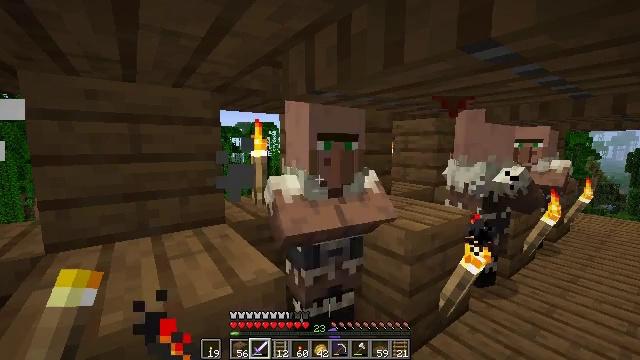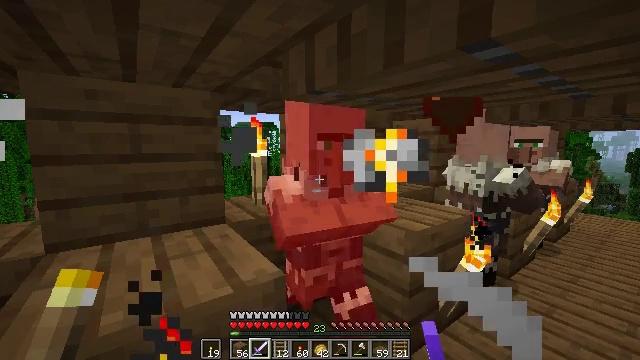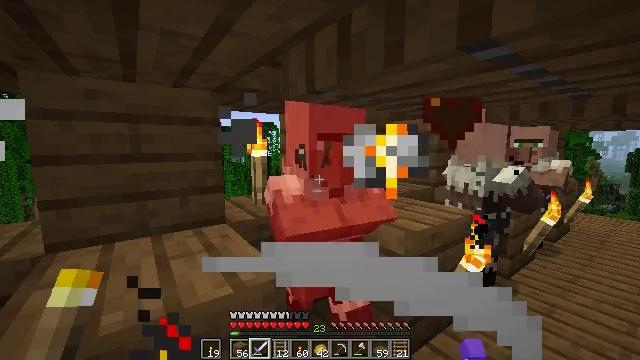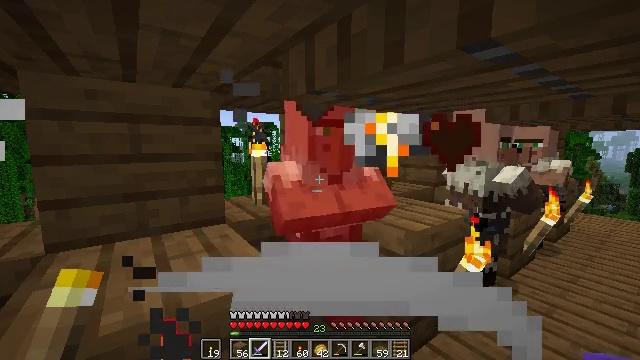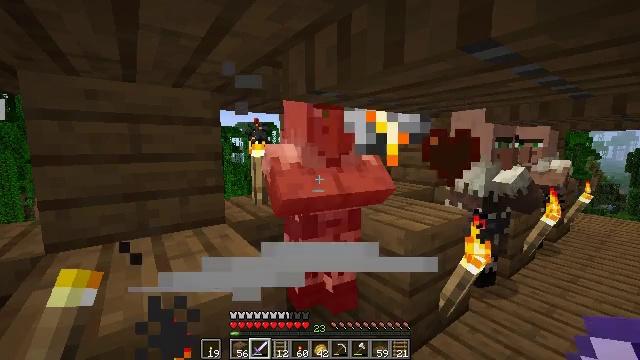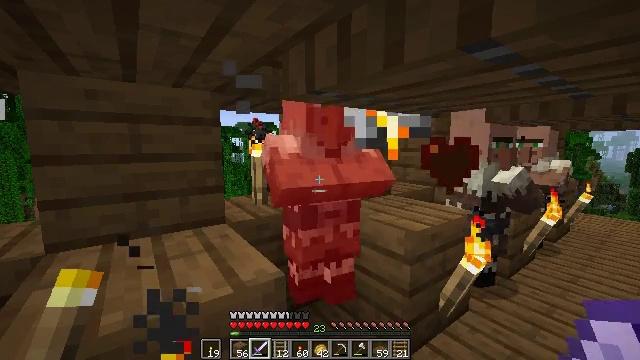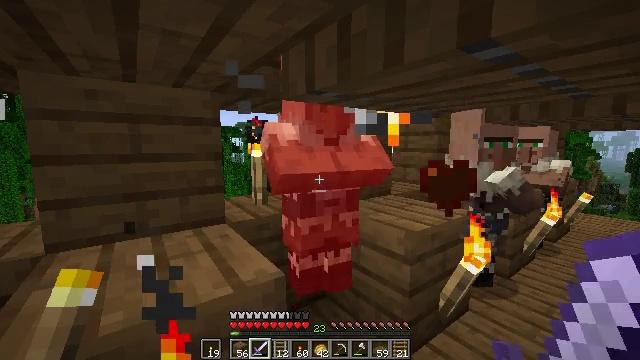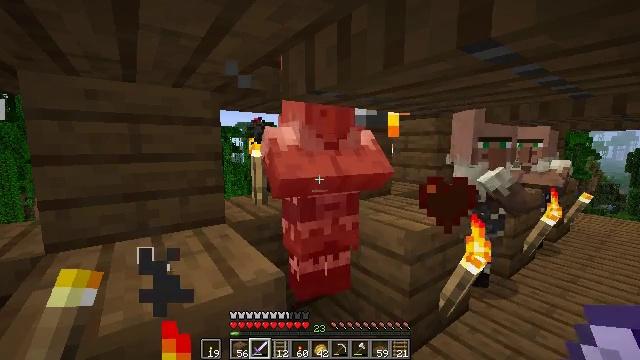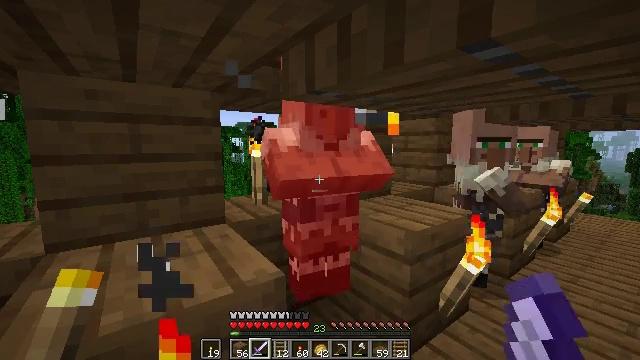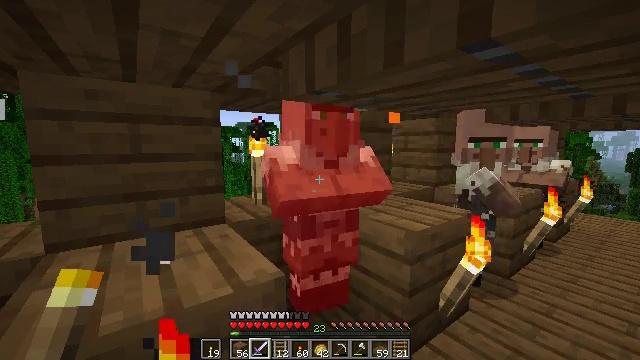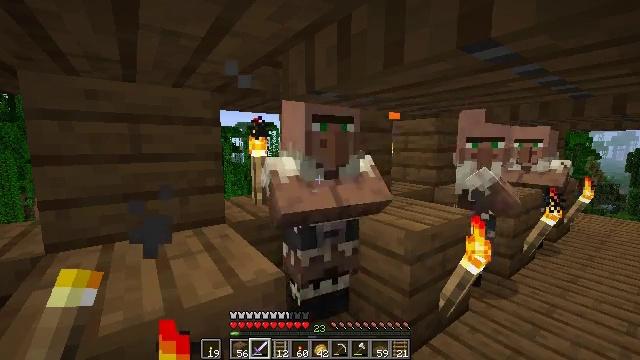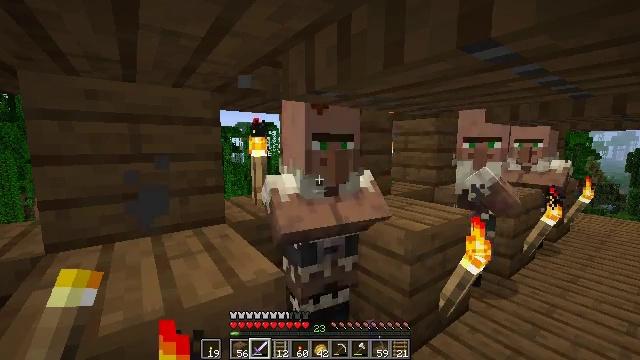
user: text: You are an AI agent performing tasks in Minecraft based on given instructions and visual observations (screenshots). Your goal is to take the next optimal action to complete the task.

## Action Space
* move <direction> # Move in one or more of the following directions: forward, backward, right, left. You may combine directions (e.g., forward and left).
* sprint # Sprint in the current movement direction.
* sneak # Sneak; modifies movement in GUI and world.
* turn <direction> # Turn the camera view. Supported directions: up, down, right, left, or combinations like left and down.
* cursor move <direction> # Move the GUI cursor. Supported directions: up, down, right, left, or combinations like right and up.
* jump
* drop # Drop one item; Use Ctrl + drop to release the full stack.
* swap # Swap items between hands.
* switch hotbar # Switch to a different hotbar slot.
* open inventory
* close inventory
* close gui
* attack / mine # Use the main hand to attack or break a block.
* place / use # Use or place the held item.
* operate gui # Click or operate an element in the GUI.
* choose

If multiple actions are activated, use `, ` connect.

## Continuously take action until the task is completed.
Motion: motion action
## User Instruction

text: Harm the villager.
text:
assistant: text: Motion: attack / mine
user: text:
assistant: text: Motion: no_op
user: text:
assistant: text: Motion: no_op
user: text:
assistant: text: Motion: no_op
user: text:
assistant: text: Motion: no_op
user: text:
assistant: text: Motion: no_op
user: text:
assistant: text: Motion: attack / mine
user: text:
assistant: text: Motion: attack / mine
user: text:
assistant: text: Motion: attack / mine
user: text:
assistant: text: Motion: attack / mine
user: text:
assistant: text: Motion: attack / mine
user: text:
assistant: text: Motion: no_op